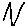
Label: zigzag